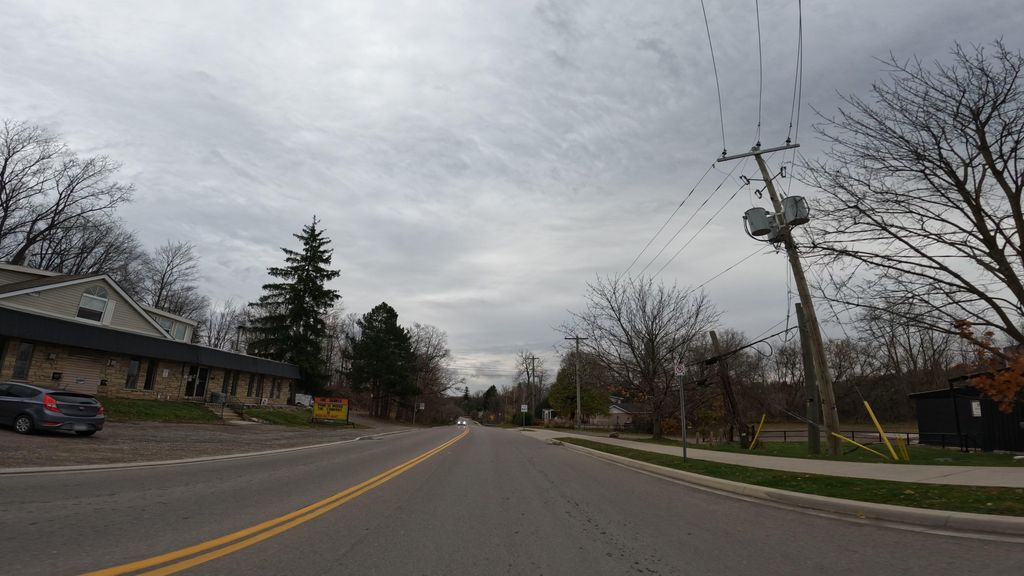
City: hamilton